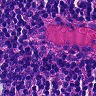
Metastatic tissue present: no